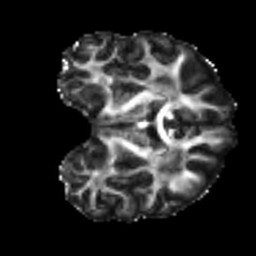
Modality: FA
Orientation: coronal
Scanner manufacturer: siemens
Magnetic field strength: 3 T
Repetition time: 4 s
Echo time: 0.0594 s